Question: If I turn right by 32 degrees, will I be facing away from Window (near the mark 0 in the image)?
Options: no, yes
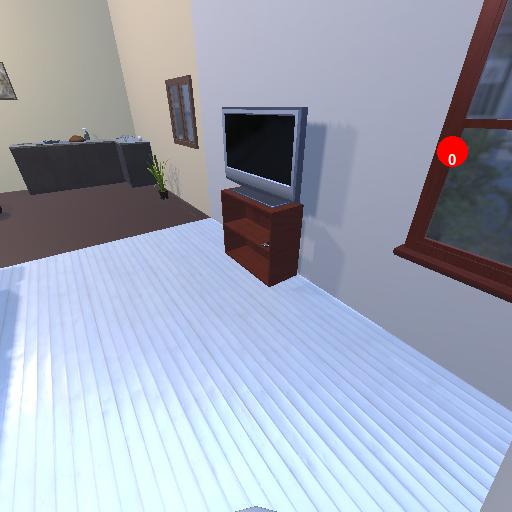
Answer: no